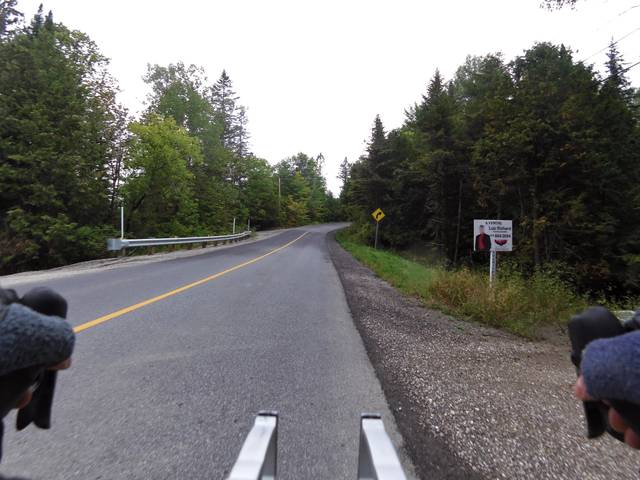
Region: Canada
Coordinates: 45.684, -75.936